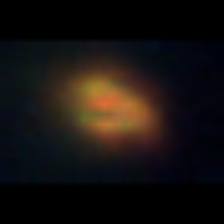
Taxon: Unknown_phyto
Group: Unknown